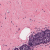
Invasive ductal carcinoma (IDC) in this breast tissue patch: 0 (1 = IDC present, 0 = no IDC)